Question: I am trying to figure out how to make my three buttons in a stackview have relative sizing and keep the same multiplier spacing on different devices, e.g. the buttons will be bigger if i am on an ipad compared to an iphone. Secondly the spacing between left and right edges of buttons will be bigger on an ipad compared to that of an iphone device. So far I currently have three buttons in a stackview. I have added horizontally and vertical allignment to my stackview. I have played around with adding equal heights and width and changed the multiplier as well as adding constraints to the buttons however it did not get my desired result.
Here is a screenshot of how i'd like my items to be placed on all devices:

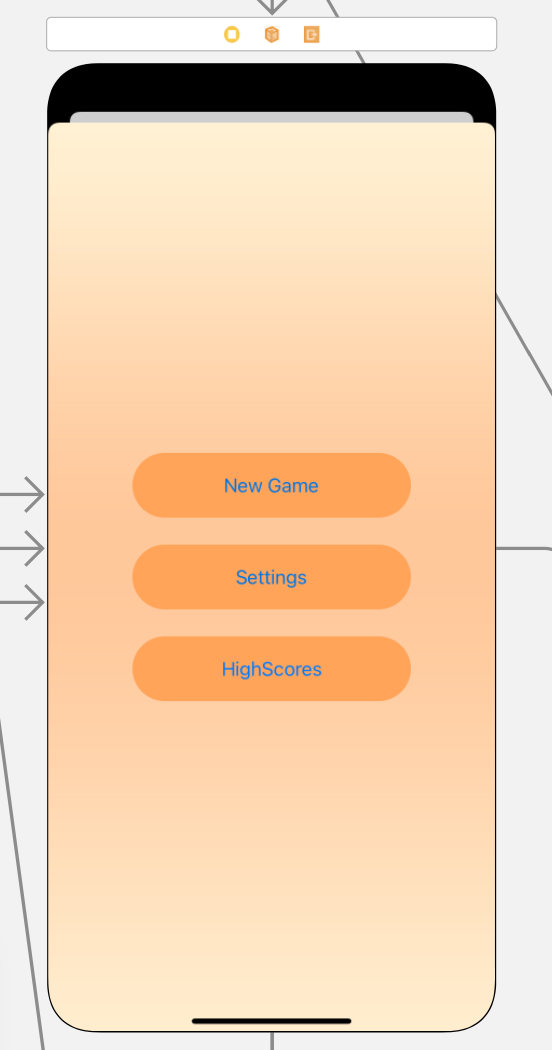
Answer: 'UIStackView' has only static spacing. You have two options:
1. Change spacing inside code with viewWillLayoutSubviews. I prefer it over viewDidLayoutSubviews because changes will follow rotation animation. But if your calculations will depend on other subviews(not just self.view), these frames will not be updated yet. You can change constraint.constant like this too.
'''
@IBOutlet var stackView: UIStackView!
override func viewWillLayoutSubviews() {
super.viewWillLayoutSubviews()
stackView.spacing = view.bounds.height * 0.05
}
'''
1. Using only storyboard, you can't add spacing constraint with modifier. But you can add a transparent view which will be your spacer, and apply width/height modifier to it. This can be used both for UIStackView and for plain views.
I prefer adding equal height constraint for all views with same size(like 'btn1.height = btn2.height, btn1.height = btn3.height'), so I can set size with one constraint to all of them('btn1.height = superview.height * 0.1').
Something like this should work for your:
<URL>
Result:
<URL>